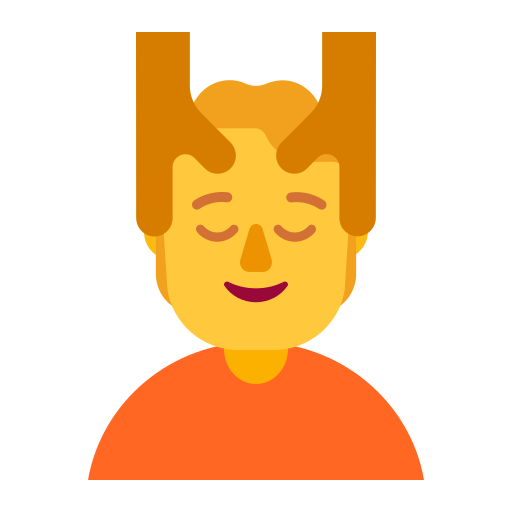
person getting massage flat default